Question: I'm wondering myself, why an empty div, that has the 'display:inline-block' style behaves differently from a div that cointains text. It somehow seems to add some top-padding to following elements, that cannot be removed.
'''
<p>
<div class="a">A</div><div class="b">B</div>
</p>
<p>
<div class="a"></div><div class="b">B</div>
</p>
'''
'''
.a {
width:20px;
height:20px;
display:inline-block;
background-color:red;
}
.b {
background-color:orange;
line-height:20px;
font-size:12px;
display:inline-block;
}
'''

<URL>
Can someone explain this behavior?
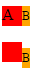
Answer: inline elements are 'vertical-align: baseline' by default. The baseline is affected by the text.
Change to 'vertical-align: top / middle / bottom'
<URL>
> baselineAligns the baseline of the element with the baseline of its parent. The baseline of some replaced elements, like '<textarea>' is not specified by the HTML specification, meaning that their behavior with this keyword may change from one browser to the other.
## Your new example
'''
.a {
width: 20px;
height: 20px;
display: inline-block;
background-color: red;
vertical-align: top;
}
.b {
background-color: orange;
line-height: 20px;
font-size: 12px;
display: inline-block;
vertical-align: top;
}
br {
line-height: 2;
}
'''
'''
<div class="a">A</div>
<div class="b">B</div>
<br />
<div class="a"></div>
<div class="b">B</div>
'''